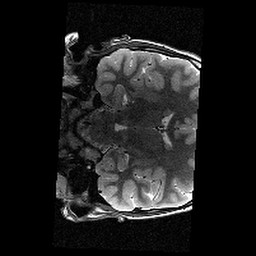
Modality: T2w
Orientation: coronal
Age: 10
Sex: male
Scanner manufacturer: siemens
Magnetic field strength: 3 T
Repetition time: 9.23 s
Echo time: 0.067 s